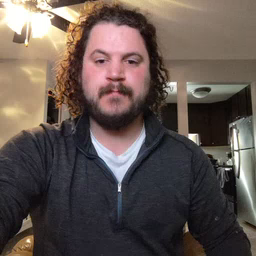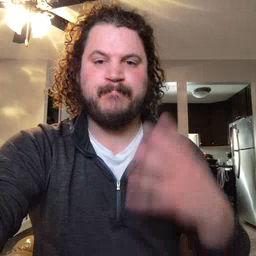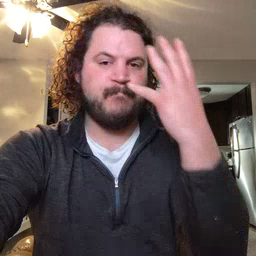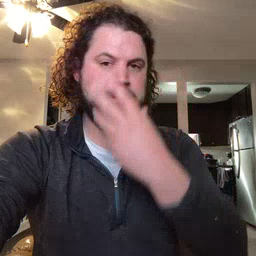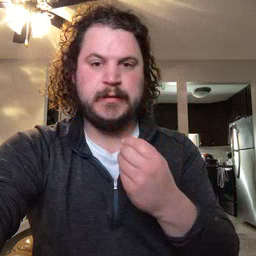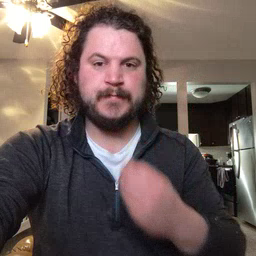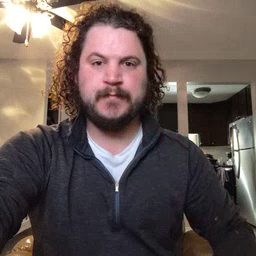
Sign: pretty